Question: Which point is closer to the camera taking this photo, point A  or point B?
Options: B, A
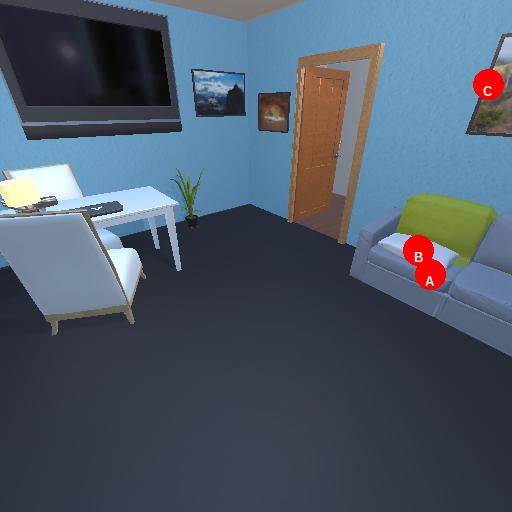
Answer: B